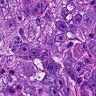
Metastatic tissue present: yes